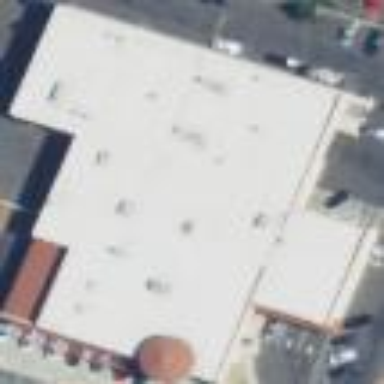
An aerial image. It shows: Building used as car shop.